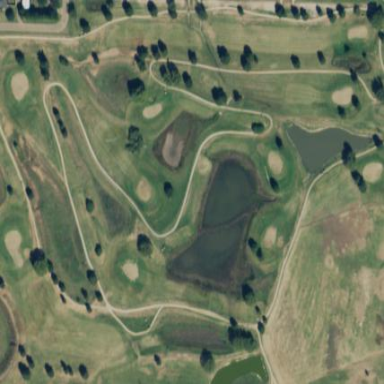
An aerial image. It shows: Golf course surrounded by greenery.